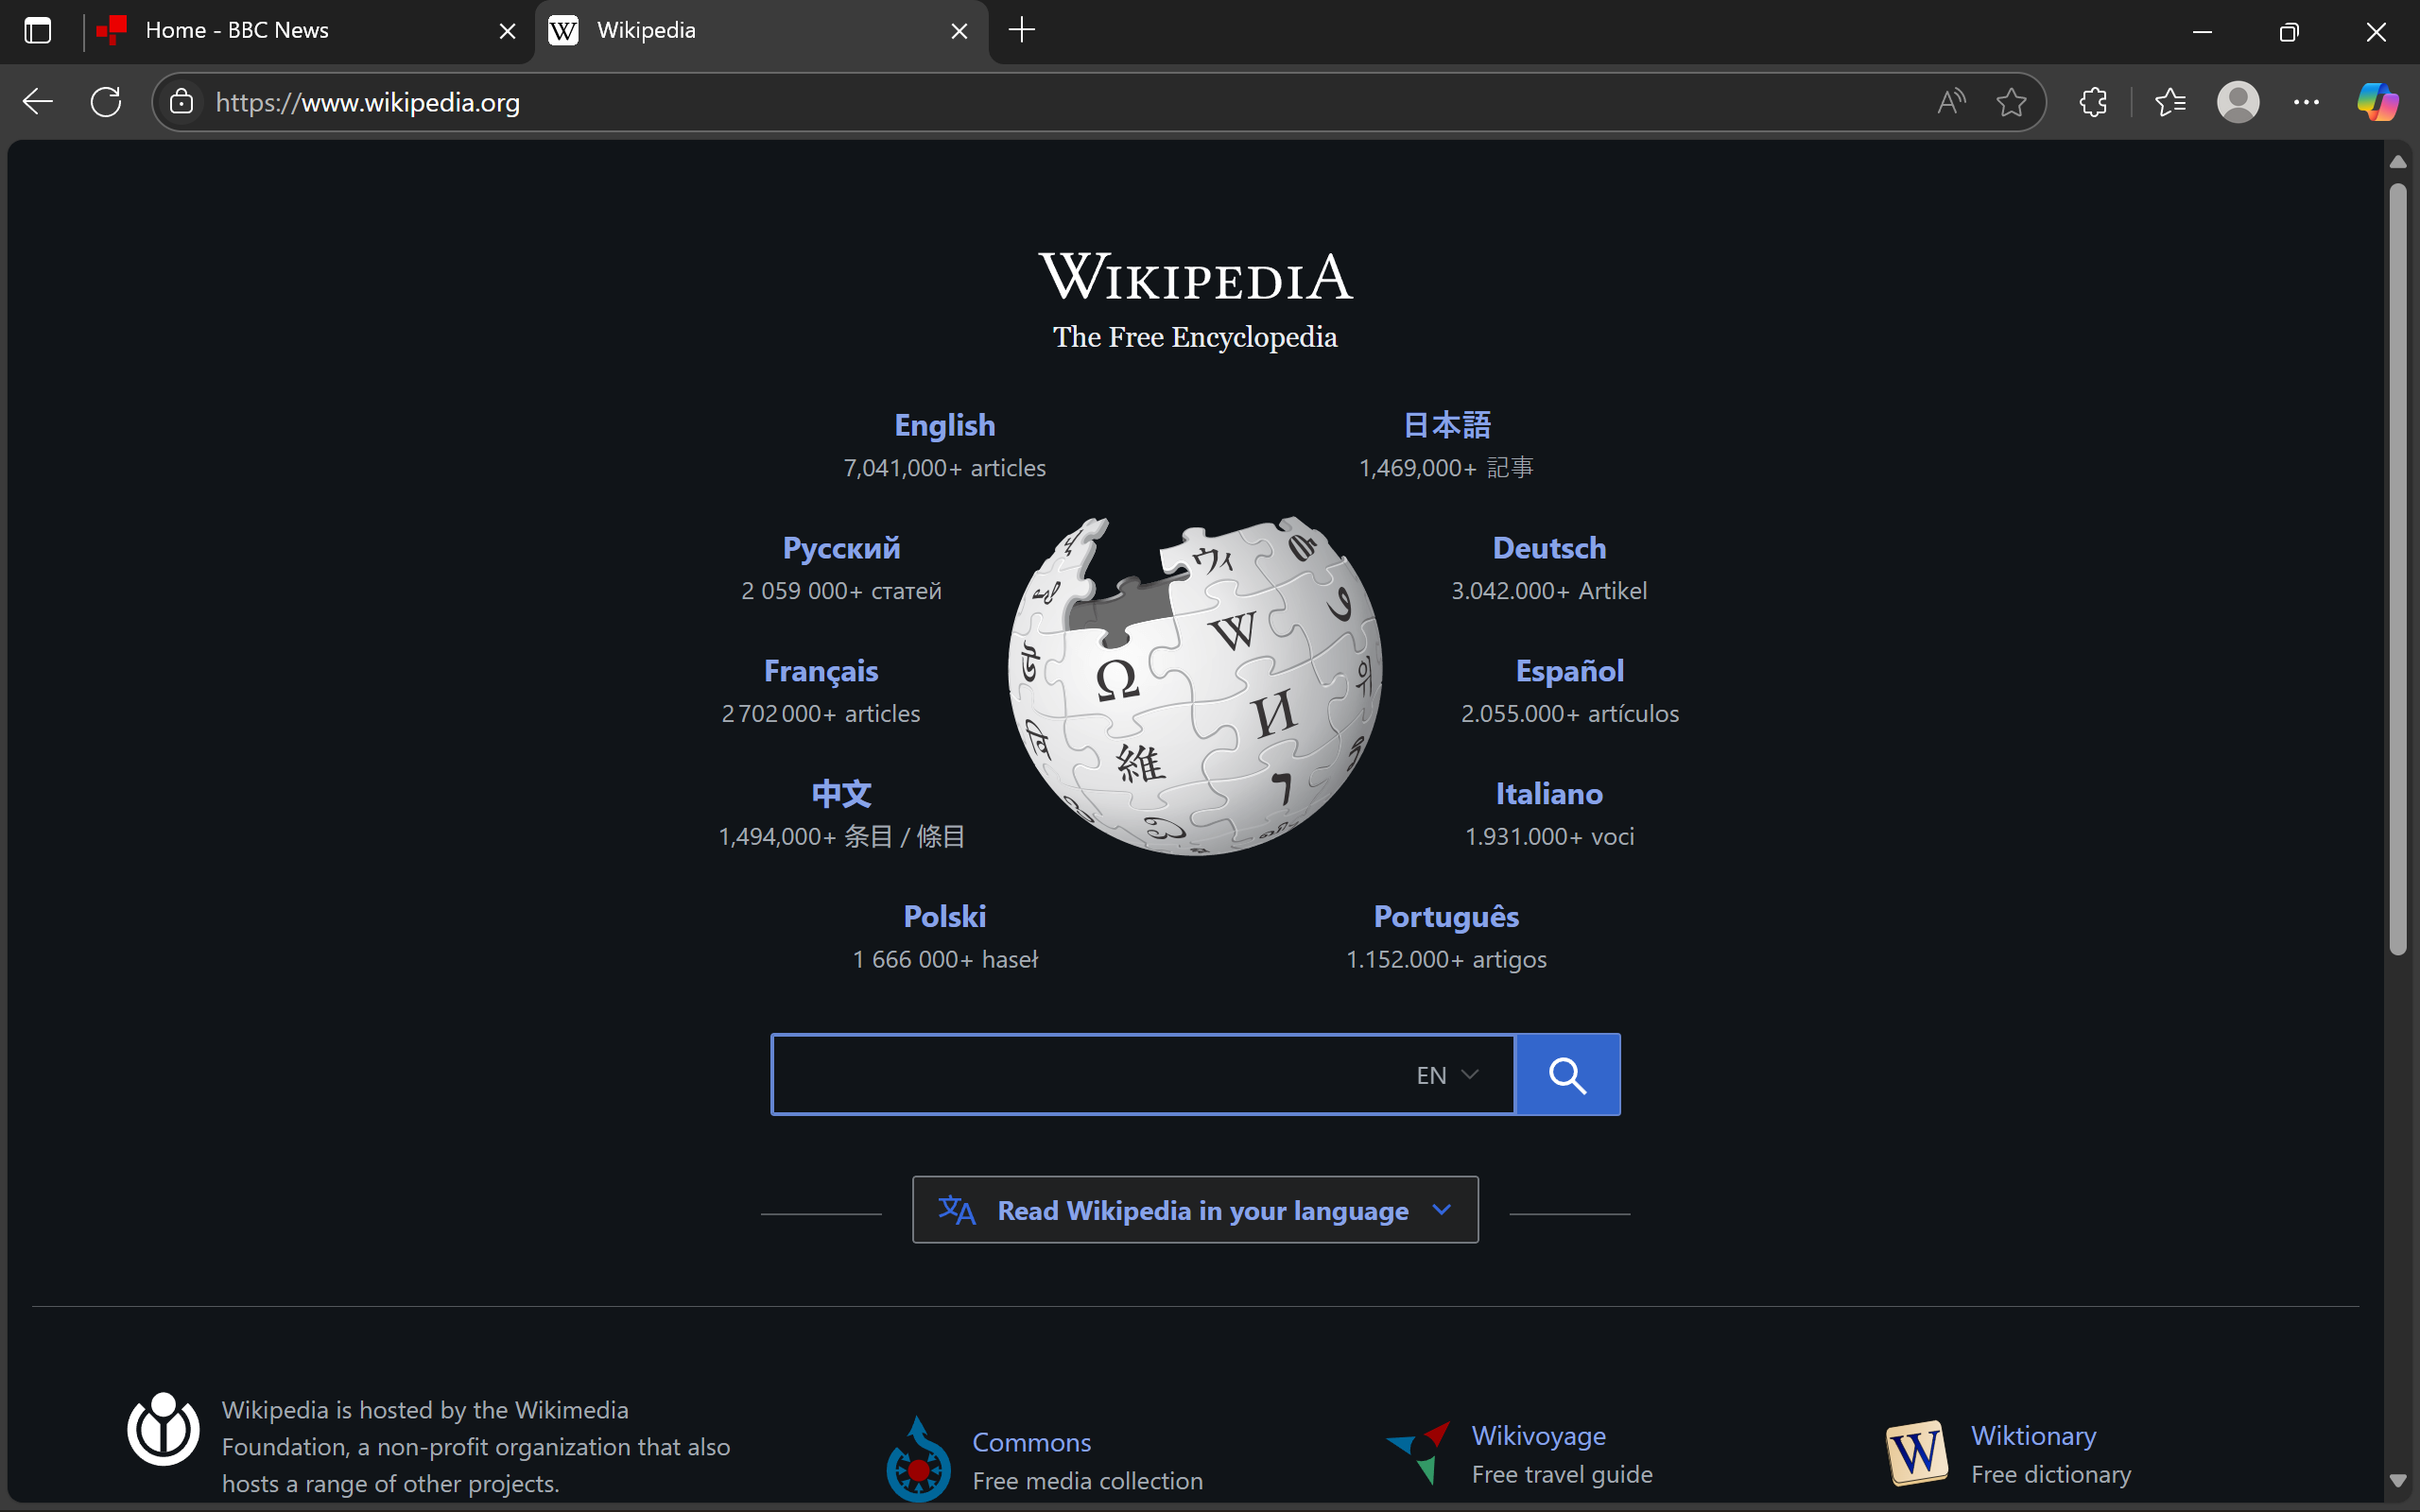
UI elements on screen:
"Desktop - window"
"Wikipedia - window"
"System - menu bar - Contains commands to manipulate the window"
"System - menu item"
"title bar - value: Wikipedia"
"Minimise - button - Moves the window out of the way"
"Maximise - button - Makes the window full screen"
"Close - button - Closes the window"
"Home - BBC News - window"
"System - menu bar - Contains commands to manipulate the window"
"System - menu item"
"title bar - value: Home - BBC News"
"Minimise - button - Moves the window out of the way"
"Maximise - button - Makes the window full screen"
"Close - button - Closes the window"
"window"
"Taskbar - pane"
"pane"
"Running applications - pane"
"window"
"UI element"
"window"
"UI element"
"window"
"UI element"
"System - menu bar - Contains commands to manipulate the window"
"System - menu item"
"Settings - window - value: Settings"
"Minimise Settings - button"
"Restore Settings - button"
"Close Settings - button"
"Welcome to NVDA - window"
"title bar - value: Welcome to NVDA"
"Close - button - Closes the window"
"Welcome to NVDA - dialog - Welcome to NVDA!
Most commands for controlling NVDA require you to hol..."
"Welcome to NVDA! - window"
"Welcome to NVDA! - text"
"Most commands for controlling NVDA require you to hold down the NVDA key while pressing other key..."
"Options - window"
"Options - grouping"
"Keyboard layout: - window"
"Keyboard layout: - text"
"Keyboard layout: - window"
"Keyboard layout: - combo box - value: laptop"
"Keyboard layout: - text - value: laptop"
"Open - button"
"Use CapsLock as an NVDA modifier key - window"
"Use CapsLock as an NVDA modifier key - check box"
"Start NVDA after I sign in - window"
"Start NVDA after I sign in - check box"
"Show this dialog when NVDA starts - window"
"Show this dialog when NVDA starts - check box"
"OK - window"
"OK - button"
"Windows Input Experience - window"
"Spotify – Liked Songs - document"
"section"
"accessibility_dump_20250821_222952.json - Visual Studio Code - document"
"section"
"Program Manager - window"
"Program Manager - pane"
"window"
"pane"
"Desktop - window"
"Desktop - list"
"Recycle Bin - list item"
"Adobe Acrobat - list item"
"Adobe Digital Editions 4.5 - list item"
"Attack SharkX3Mouse - list item"
"Audacity - list item"
"Edit - list item"
"HP Support Assistant - list item"
"Imaging Edge Desktop - list item"
"NVDA - list item"
"Remote - list item"
"Riot Client - list item"
"Ryzen Controller - list item"
"Steam - list item"
"VALORANT - list item"
"Viewer - list item"
"AddonTemplate-master - list item"
"nvda_dumps - list item"
"Screenshots - list item"
"treetojson - list item"
"Tree2JSON.nvda-addon - list item"
"treetojson.zip - list item"